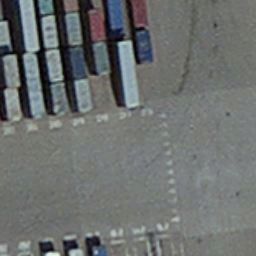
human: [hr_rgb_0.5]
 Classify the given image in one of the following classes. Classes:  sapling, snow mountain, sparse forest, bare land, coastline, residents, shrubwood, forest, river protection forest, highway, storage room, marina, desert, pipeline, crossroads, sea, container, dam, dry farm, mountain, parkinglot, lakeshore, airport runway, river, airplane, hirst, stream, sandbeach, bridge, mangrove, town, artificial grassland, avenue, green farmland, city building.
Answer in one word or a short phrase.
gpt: container